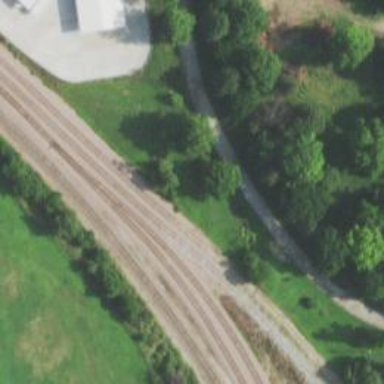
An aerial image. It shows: Rail spur service.